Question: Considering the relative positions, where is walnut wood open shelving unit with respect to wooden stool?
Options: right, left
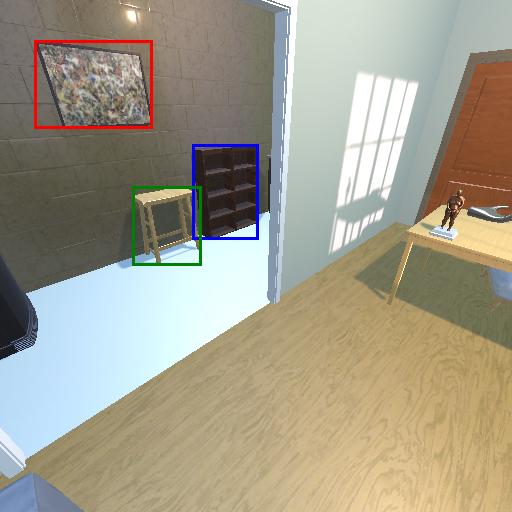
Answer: right